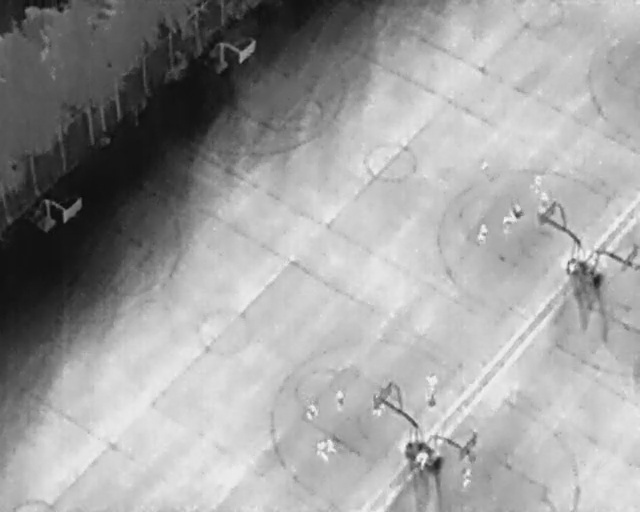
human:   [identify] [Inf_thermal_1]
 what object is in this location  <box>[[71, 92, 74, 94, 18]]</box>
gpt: <ref>1 medium person at the bottom right</ref>